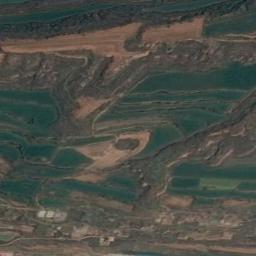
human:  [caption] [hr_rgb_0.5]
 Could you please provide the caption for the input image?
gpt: Many green plants are on the terrace .

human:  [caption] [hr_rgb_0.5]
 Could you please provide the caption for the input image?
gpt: A large layer of brown and green mixed terraces .

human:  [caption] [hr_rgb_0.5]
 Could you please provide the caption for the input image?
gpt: The bare and green terrace is next to some trees .

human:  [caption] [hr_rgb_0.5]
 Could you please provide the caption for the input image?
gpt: There is a winding path through the green terraces .

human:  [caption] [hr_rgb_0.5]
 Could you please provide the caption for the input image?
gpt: There are many green terraces and brown ones .